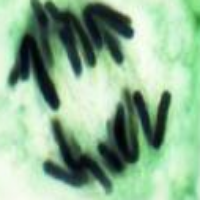
Label: anaphase